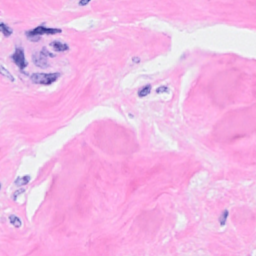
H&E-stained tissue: Breast